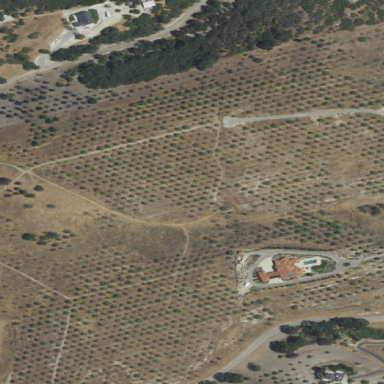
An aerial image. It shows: Orchard.